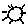
Label: sun